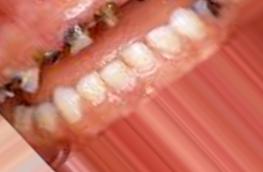
Condition: Caries